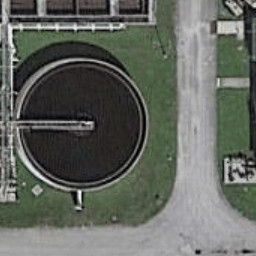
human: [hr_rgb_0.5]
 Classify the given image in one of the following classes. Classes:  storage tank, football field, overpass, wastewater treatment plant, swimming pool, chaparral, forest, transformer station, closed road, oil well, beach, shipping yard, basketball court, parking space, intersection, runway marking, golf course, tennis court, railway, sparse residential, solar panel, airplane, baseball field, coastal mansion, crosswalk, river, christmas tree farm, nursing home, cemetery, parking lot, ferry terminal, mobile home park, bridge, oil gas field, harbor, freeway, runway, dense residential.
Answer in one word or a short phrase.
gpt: wastewater treatment plant